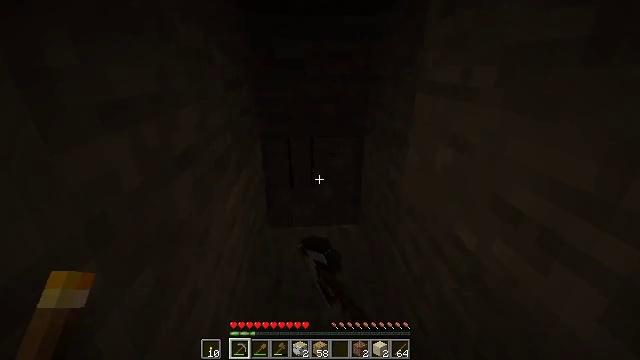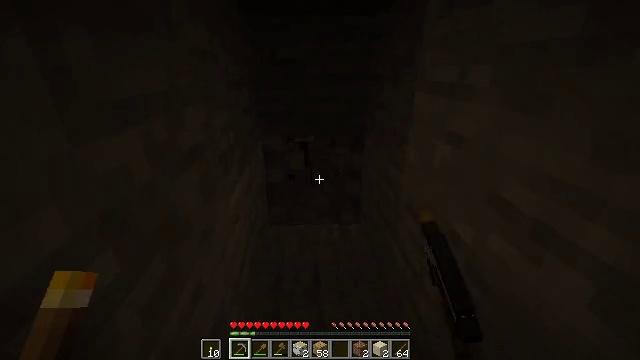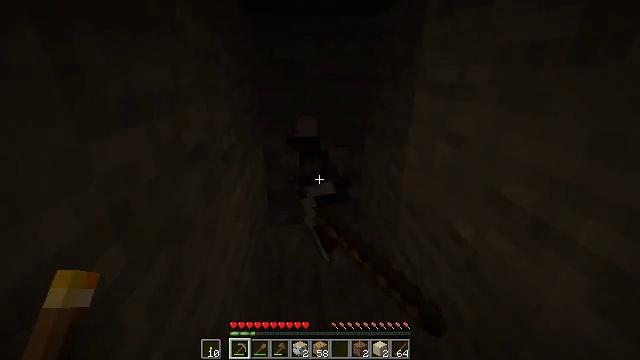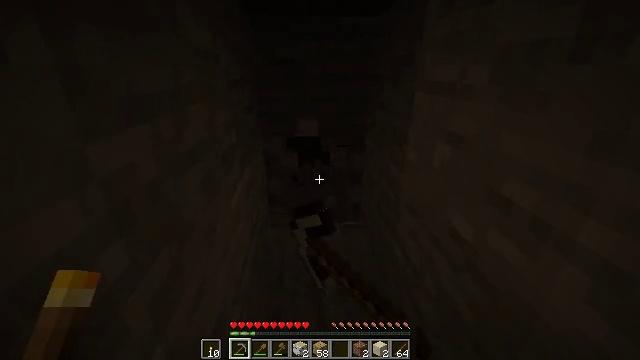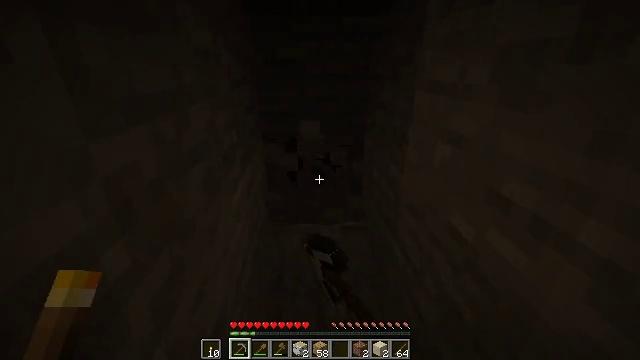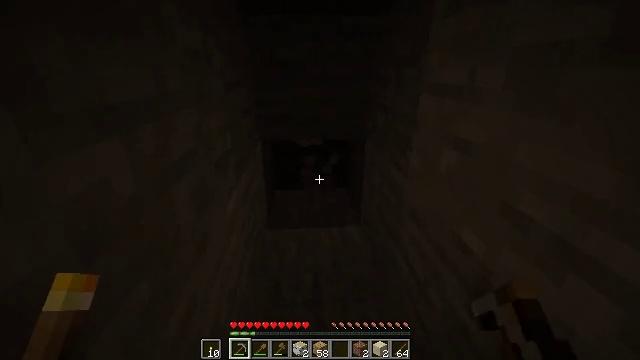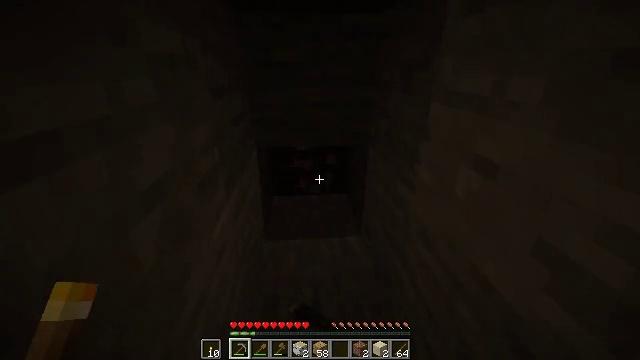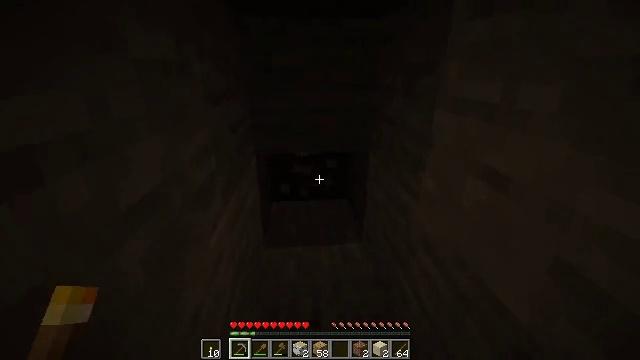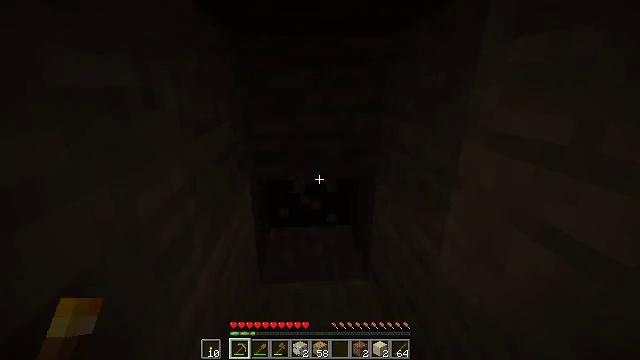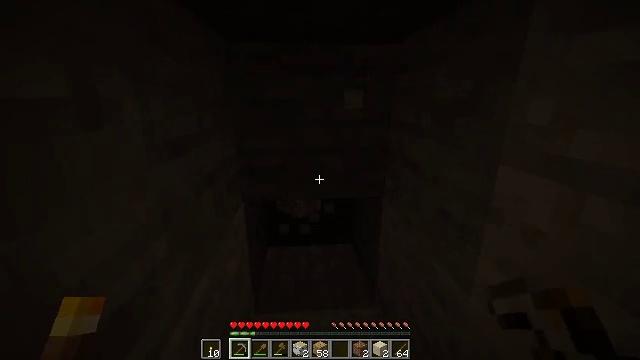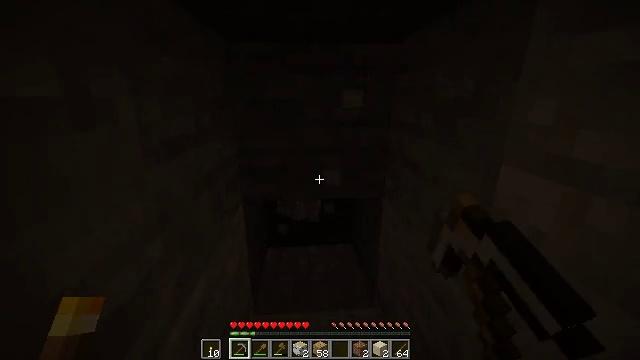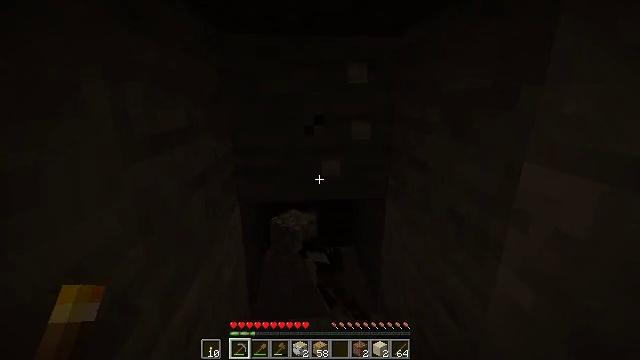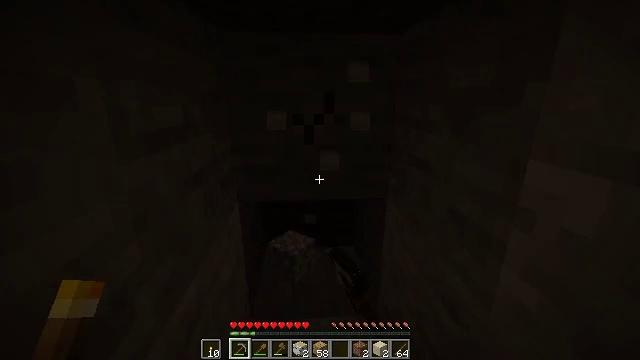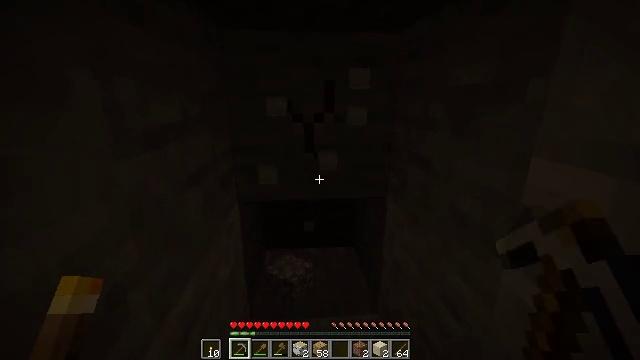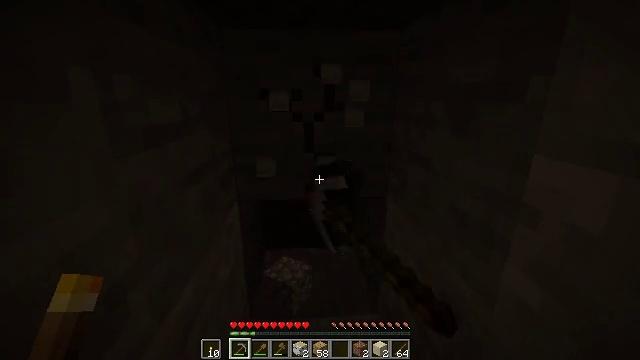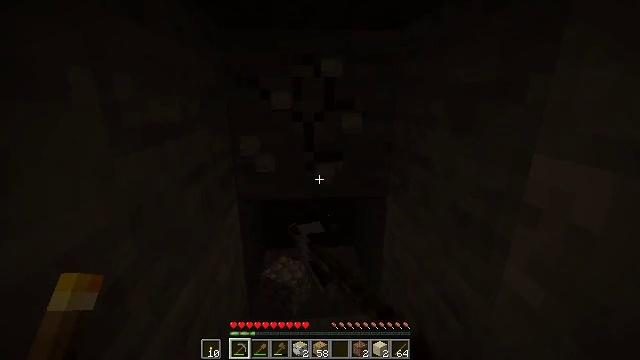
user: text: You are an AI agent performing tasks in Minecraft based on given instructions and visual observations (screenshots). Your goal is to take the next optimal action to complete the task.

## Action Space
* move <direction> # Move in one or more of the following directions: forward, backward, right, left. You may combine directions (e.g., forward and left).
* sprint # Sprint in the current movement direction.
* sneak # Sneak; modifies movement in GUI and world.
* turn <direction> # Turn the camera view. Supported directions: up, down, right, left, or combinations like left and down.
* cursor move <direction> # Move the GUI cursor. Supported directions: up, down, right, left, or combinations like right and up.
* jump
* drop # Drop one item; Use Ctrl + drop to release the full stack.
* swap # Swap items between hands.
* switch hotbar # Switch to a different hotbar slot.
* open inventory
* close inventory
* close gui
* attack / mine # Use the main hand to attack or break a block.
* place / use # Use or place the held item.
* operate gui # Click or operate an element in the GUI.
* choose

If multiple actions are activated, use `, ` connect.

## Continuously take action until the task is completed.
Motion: motion action
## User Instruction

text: Dig up the stone with a tool.
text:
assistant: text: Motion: attack / mine
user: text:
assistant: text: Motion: attack / mine
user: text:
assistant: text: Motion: attack / mine
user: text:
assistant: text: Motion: attack / mine
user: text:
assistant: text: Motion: move forward, attack / mine
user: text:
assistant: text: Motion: move forward, attack / mine
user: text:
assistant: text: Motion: move forward, attack / mine
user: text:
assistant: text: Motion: move forward, turn up, attack / mine
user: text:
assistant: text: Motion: turn up, attack / mine
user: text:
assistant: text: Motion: attack / mine
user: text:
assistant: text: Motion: attack / mine
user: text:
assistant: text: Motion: attack / mine
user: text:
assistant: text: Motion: attack / mine
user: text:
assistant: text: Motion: attack / mine
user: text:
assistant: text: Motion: attack / mine
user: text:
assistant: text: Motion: attack / mine
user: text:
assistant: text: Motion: attack / mine
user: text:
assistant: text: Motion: attack / mine
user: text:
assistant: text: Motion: attack / mine
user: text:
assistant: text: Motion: attack / mine
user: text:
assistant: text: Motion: attack / mine
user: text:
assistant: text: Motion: attack / mine
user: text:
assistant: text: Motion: move forward, attack / mine
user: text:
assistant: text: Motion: move forward, attack / mine
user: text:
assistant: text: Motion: move forward, turn left, attack / mine
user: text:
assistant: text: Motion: attack / mine